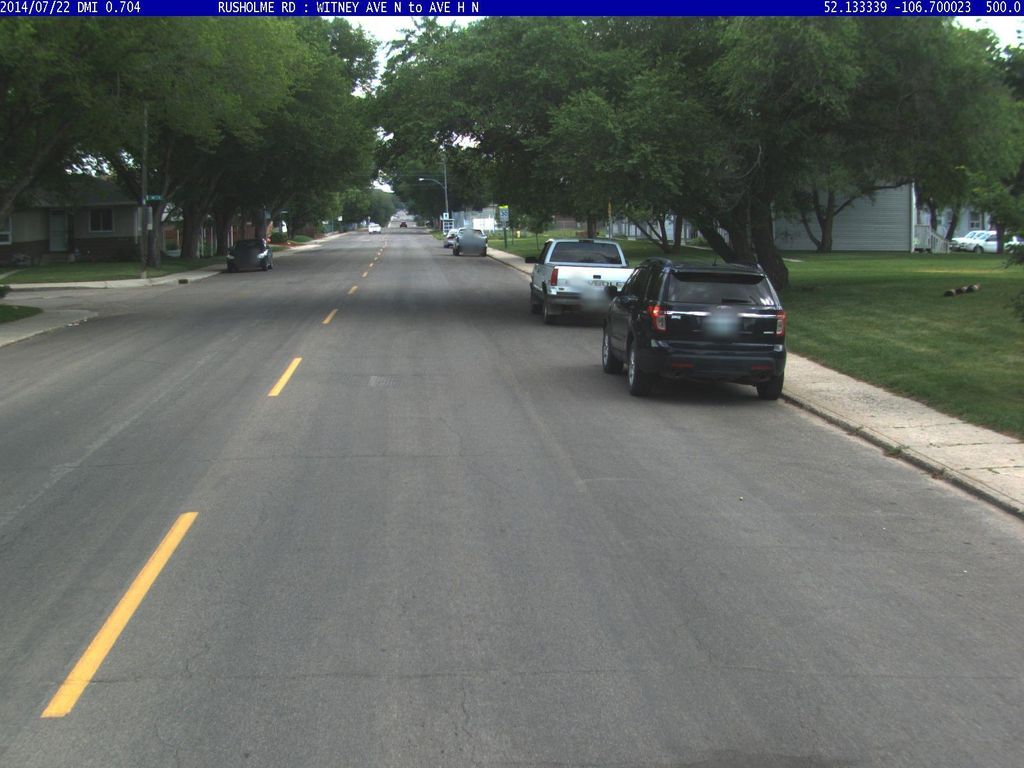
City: saskatoon